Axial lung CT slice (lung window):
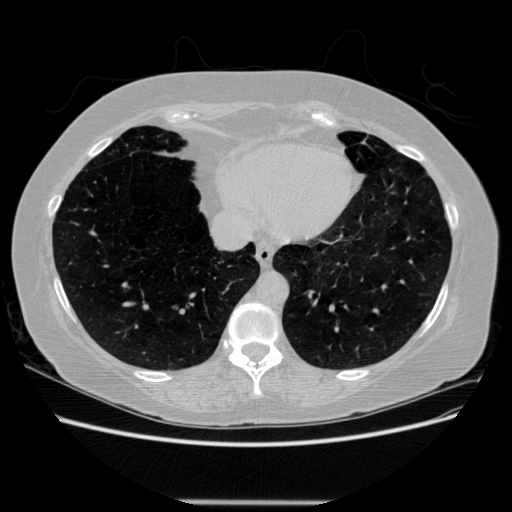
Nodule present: no